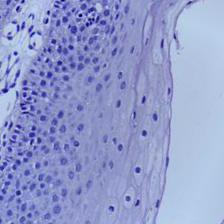
Diagnosis: Normal